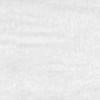
Label: no_change